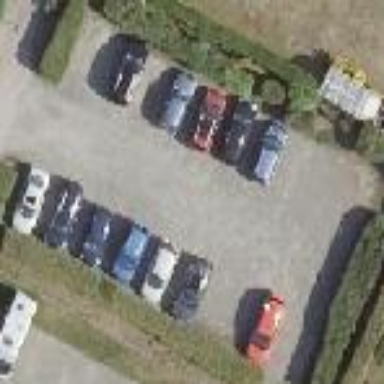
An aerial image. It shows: Parking area with surface.